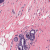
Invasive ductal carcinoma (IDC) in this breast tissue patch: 0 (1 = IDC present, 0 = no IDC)